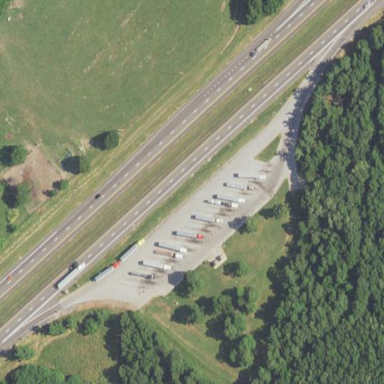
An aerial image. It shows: Rest area on the road.